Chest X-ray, AP view. Patient: 64 years old, sex M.
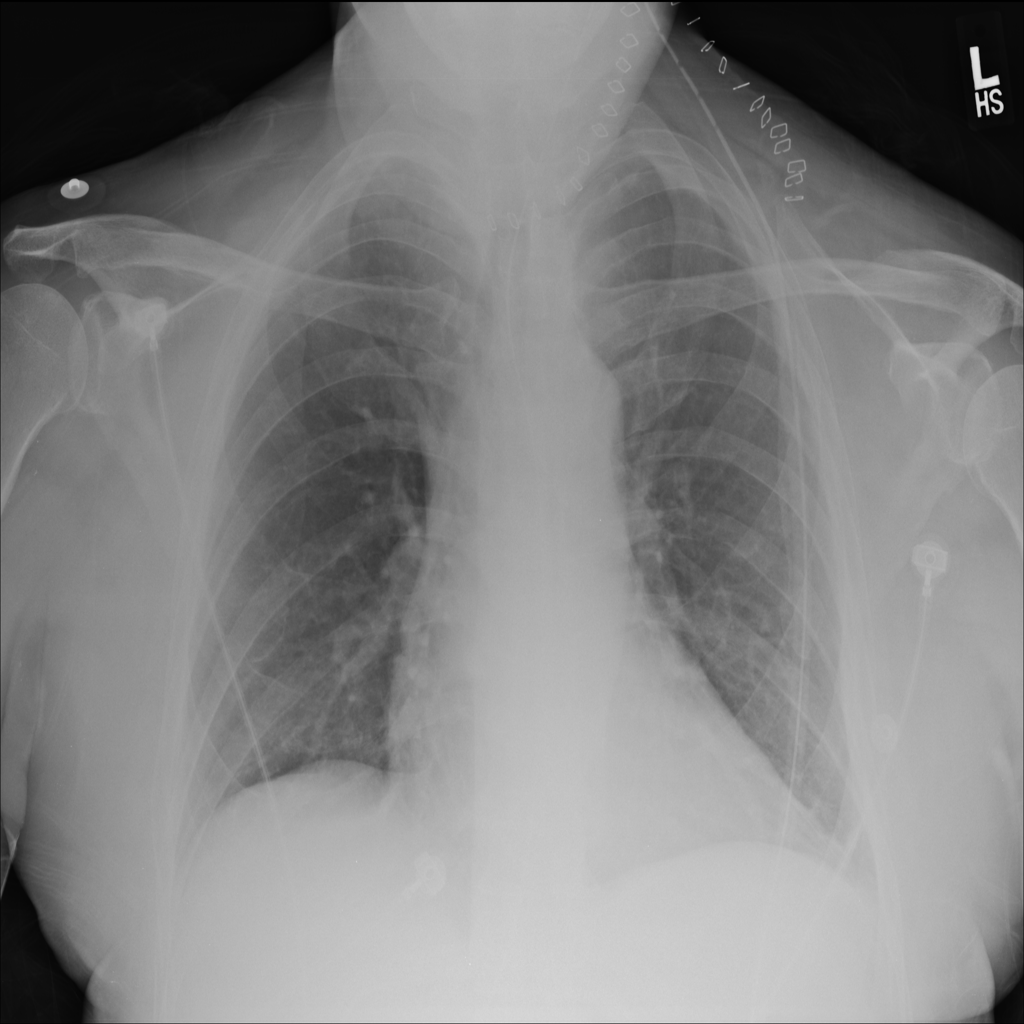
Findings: No Finding